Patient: sex M, age 81
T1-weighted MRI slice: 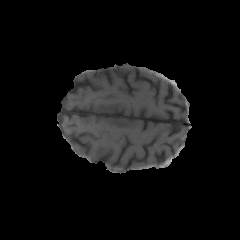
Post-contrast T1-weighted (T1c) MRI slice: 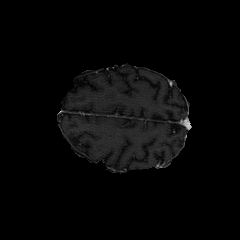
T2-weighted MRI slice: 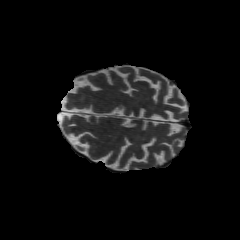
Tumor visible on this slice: no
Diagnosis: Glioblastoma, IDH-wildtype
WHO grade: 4